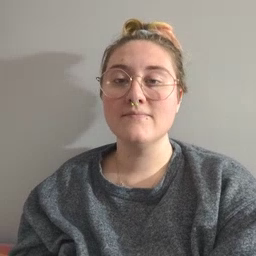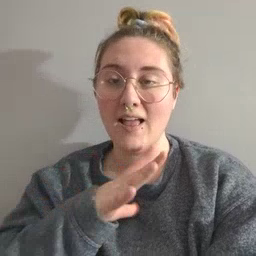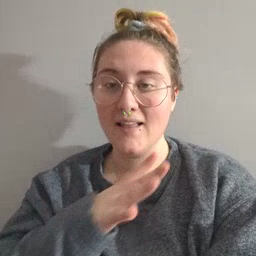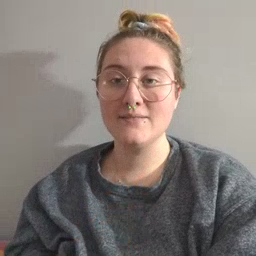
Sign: fine